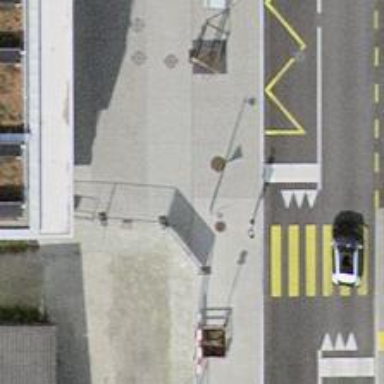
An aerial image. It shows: Concrete sidewalk that functions as footway.